Question: It is joomla schema actually but this really drives me banana as I cannot understand it. Please guys help me interpret the whole thing. I can only understand the jos_users and little part of session. I cannot get what other tables do.
Here is image!
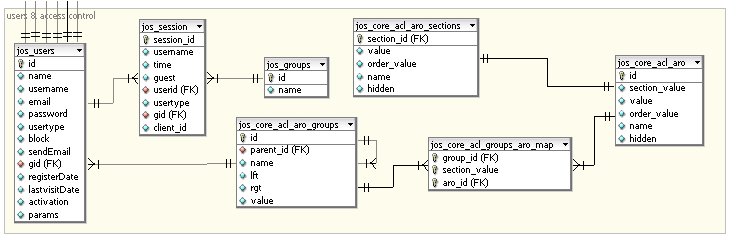
Answer: Joomla 1.5 ACL uses the open-source GACL library. You can find more information from these links.
<URL>
<URL>